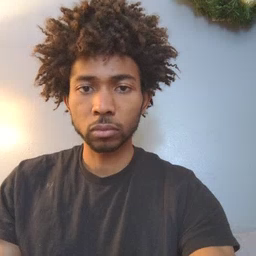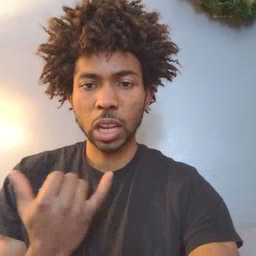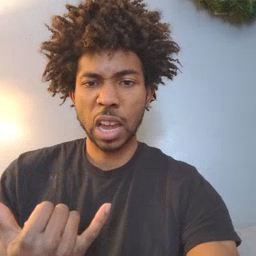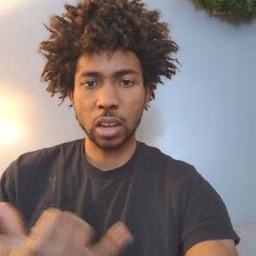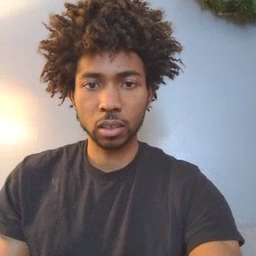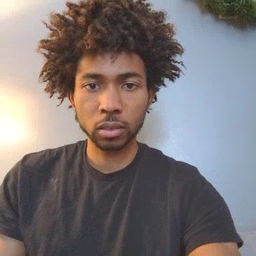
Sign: now